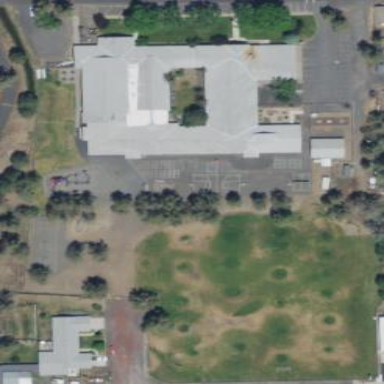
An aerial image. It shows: School.